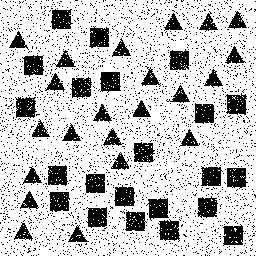
Squares: 22
Triangles: 22
Stars: 0
Total shapes: 44